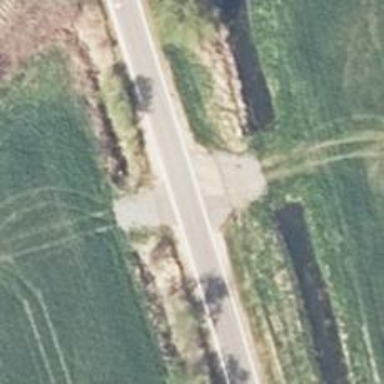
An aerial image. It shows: Track road with grade4 tracktype.